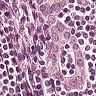
Metastatic tissue present: yes